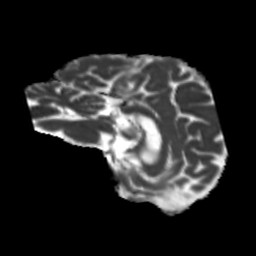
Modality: MD
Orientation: sagittal
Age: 63
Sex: female
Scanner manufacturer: siemens
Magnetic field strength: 3 T
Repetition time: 5.25 s
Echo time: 0.08 s